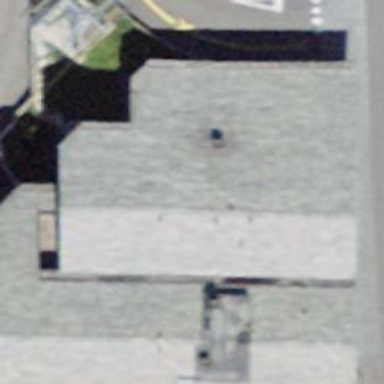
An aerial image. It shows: Café.